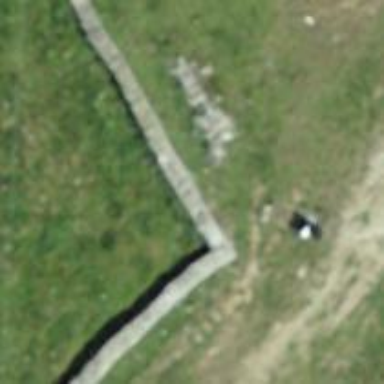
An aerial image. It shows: Wall barrier.